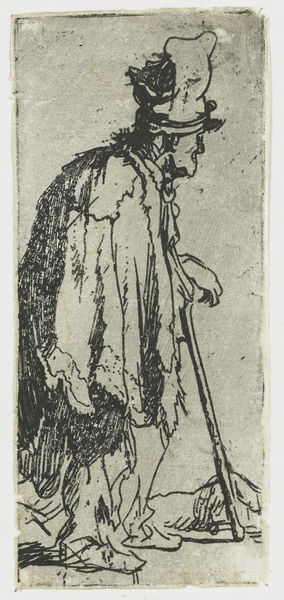
Titel: Bedelaar, met misvormde hand, leunend op een stok
Künstler: Rembrandt Harmensz. van Rijn
Standort: Amsterdam
Institution: Rijksmuseum
Schlagwörter: vieil homme canne